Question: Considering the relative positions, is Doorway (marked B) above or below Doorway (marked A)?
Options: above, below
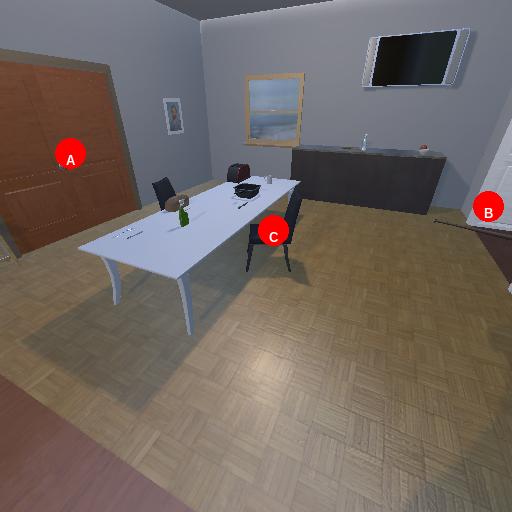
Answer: above